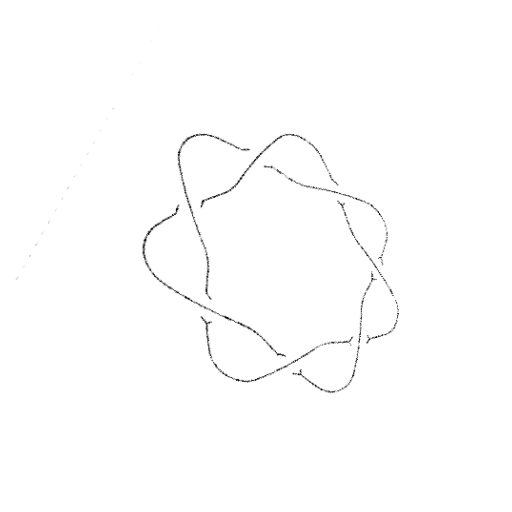
Crossing number: 7